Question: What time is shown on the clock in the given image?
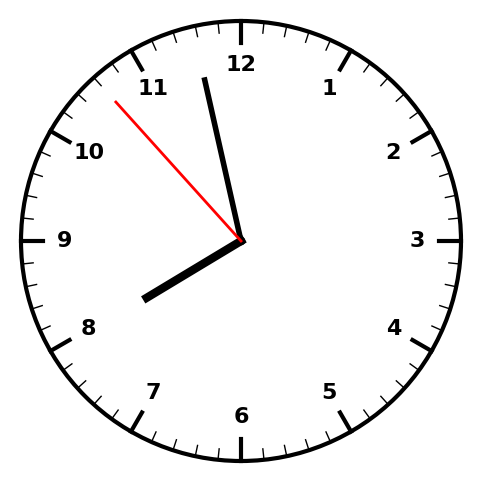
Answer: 07:57:53